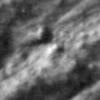
Label: no_change